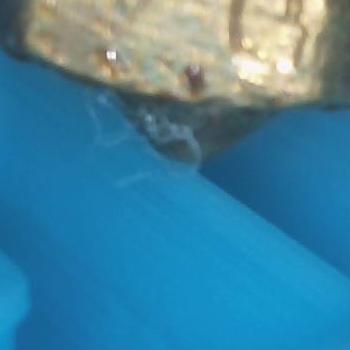
Flow rate: 141%